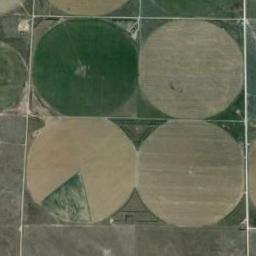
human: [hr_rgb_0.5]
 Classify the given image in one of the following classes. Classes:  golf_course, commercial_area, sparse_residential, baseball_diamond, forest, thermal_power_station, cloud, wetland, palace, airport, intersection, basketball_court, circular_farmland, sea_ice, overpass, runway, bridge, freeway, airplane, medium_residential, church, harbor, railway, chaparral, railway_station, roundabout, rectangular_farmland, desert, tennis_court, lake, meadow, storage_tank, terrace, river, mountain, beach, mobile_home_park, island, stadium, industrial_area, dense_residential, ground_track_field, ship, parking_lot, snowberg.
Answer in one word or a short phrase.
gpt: circular_farmland